Interaction volume radius: 5 \u00c5
Interaction volume height: 20 \u00c5
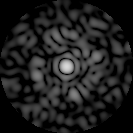
Disorder parameter: 0.8018